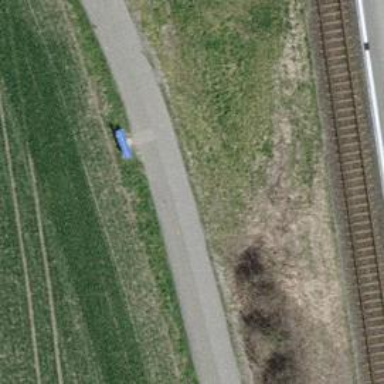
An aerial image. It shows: Bench.